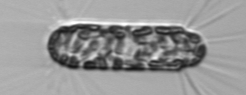
Label: Corethron_hystrix